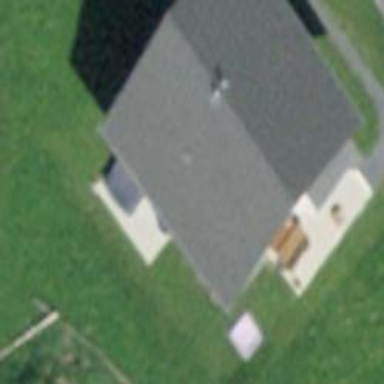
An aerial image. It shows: Simple house.